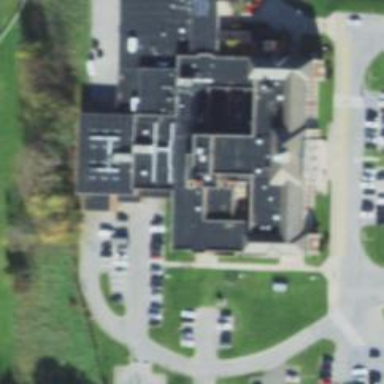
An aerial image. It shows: School.